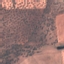
Label: PermanentCrop